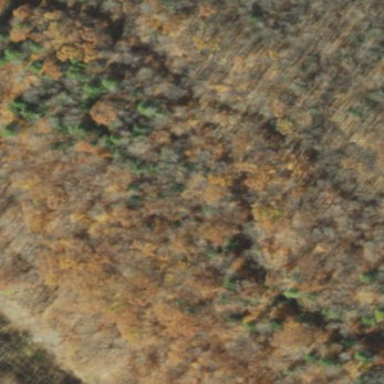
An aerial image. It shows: Evergreen woodland with needle-leaved trees.